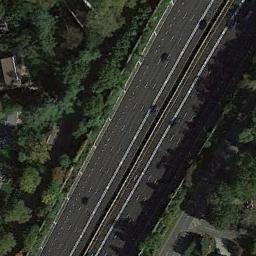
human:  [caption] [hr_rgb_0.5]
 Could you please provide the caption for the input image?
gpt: There was a line of white cars on the motorway .

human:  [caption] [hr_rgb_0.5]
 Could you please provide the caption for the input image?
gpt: A straight freeway goes through the forest with many dark green trees and some cars are driving on the freeway .

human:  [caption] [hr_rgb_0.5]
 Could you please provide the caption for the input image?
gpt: The freeway goes through the forest with some cars .

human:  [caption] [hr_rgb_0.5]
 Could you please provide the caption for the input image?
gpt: There are large green forests around the freeway, There are several cars on the freeway, There are several buildings in the forest .

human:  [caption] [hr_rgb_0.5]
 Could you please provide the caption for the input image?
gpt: There are some green trees beside the freeway .